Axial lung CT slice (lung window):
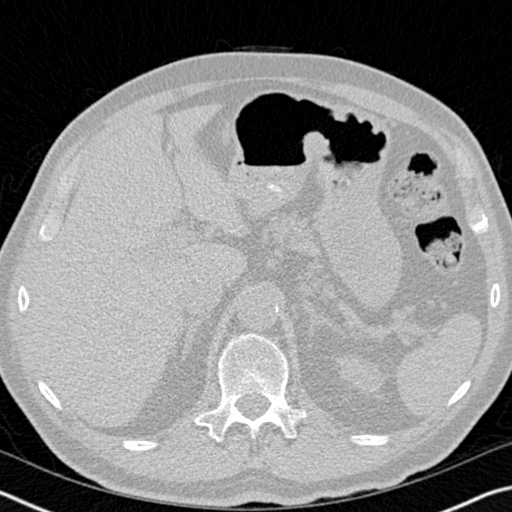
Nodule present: no